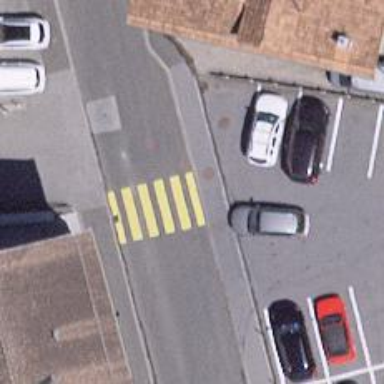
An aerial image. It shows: Uncontrolled crossing on the road.